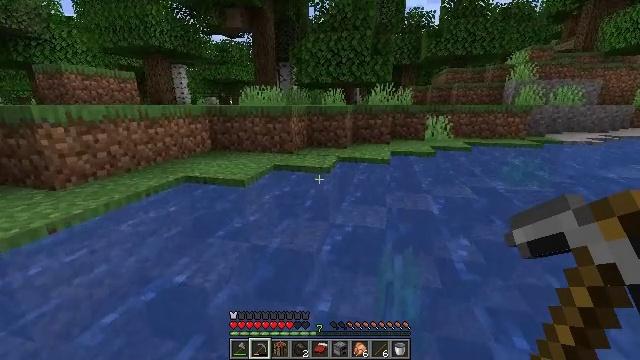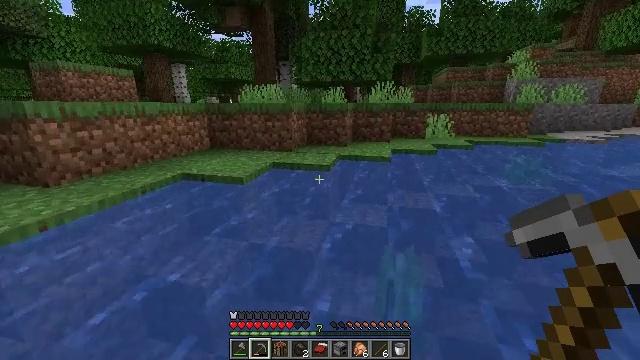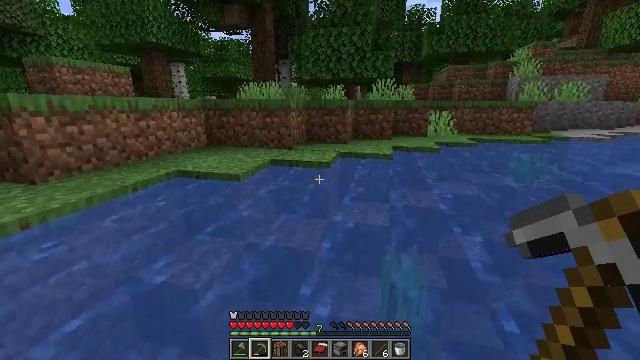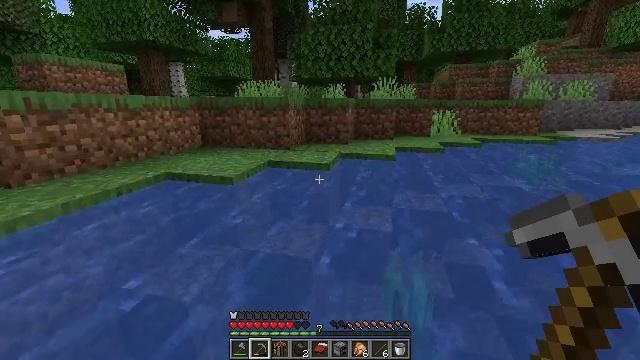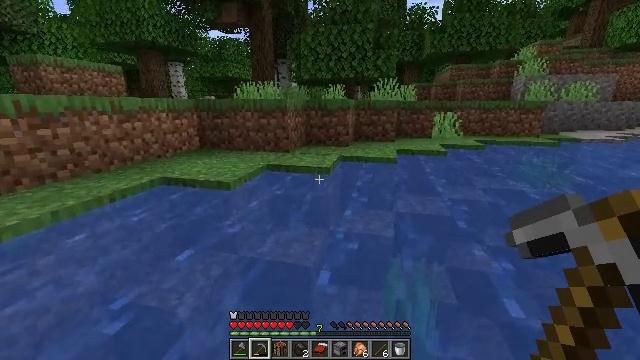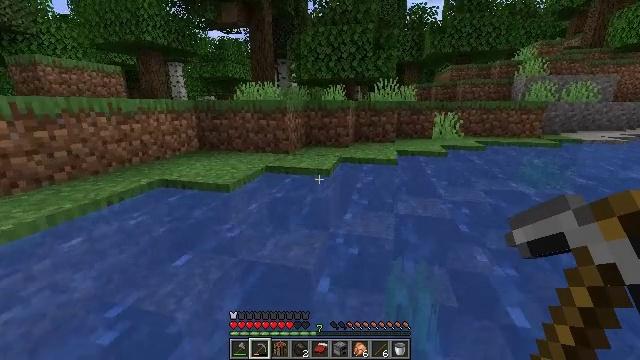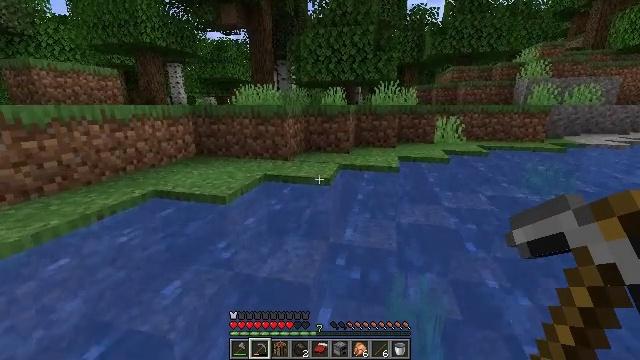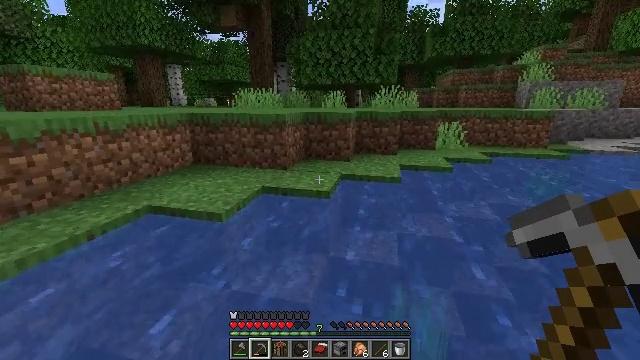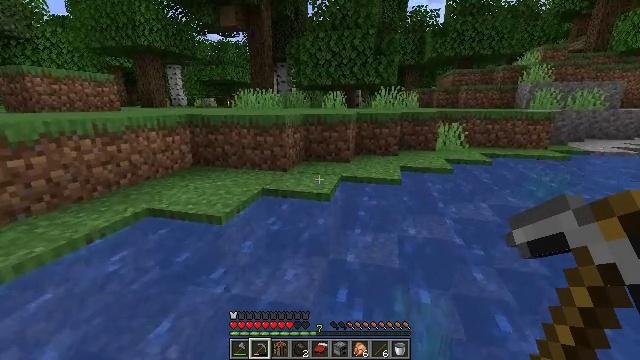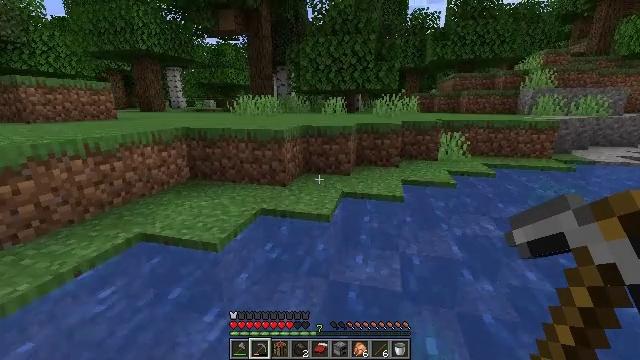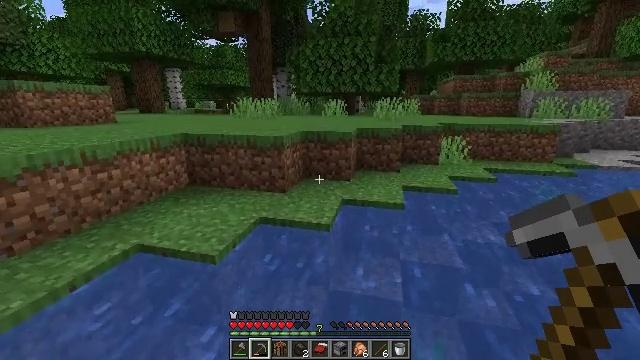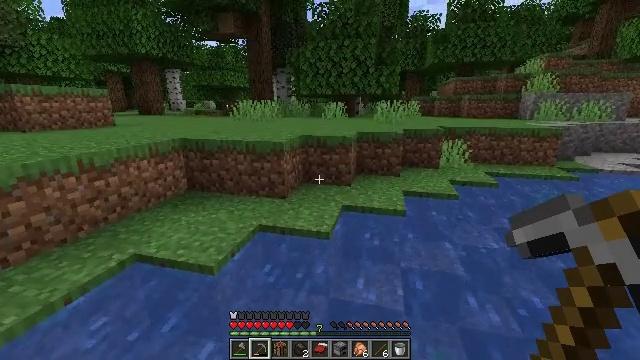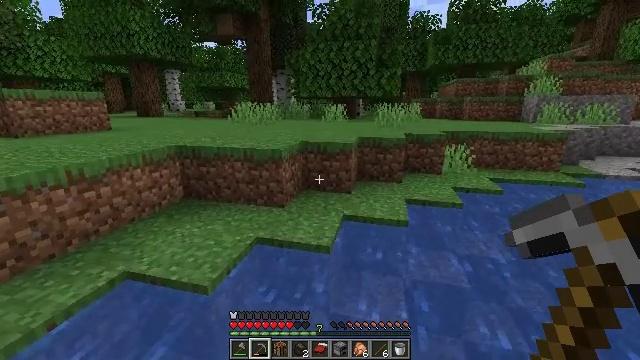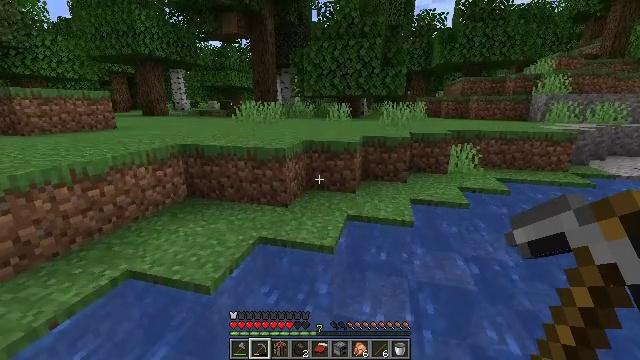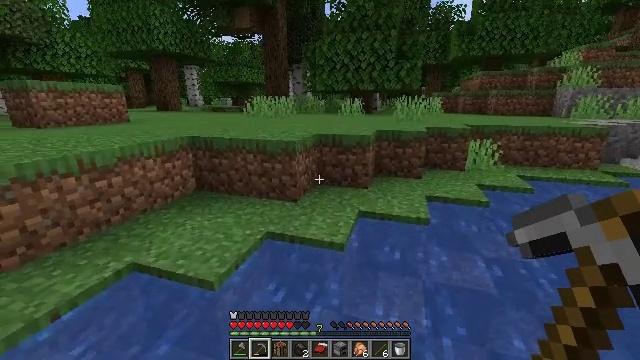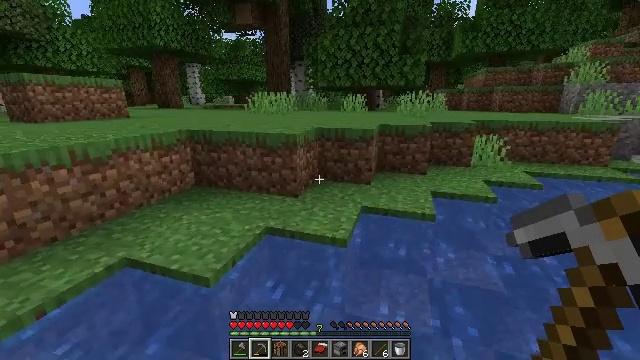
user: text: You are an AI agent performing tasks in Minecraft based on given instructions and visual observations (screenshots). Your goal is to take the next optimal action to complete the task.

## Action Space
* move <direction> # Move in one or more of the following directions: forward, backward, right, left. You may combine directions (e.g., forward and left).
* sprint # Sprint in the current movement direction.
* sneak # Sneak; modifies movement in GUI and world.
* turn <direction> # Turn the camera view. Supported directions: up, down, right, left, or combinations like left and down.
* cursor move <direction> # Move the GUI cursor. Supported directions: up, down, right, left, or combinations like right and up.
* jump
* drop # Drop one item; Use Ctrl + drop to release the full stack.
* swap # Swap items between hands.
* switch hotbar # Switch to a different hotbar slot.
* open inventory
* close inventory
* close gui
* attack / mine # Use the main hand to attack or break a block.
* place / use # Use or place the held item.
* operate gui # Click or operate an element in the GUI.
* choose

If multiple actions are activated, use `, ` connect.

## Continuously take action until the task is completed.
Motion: motion action
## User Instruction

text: Get some roses from the rose bush.
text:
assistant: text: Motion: move forward, jump
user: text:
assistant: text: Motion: move forward, jump
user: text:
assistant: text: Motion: move forward, jump
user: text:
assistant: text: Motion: move forward, jump
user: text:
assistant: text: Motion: move forward, jump
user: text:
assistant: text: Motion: move forward, jump
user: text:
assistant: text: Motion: move forward, jump
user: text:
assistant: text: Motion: move forward, jump
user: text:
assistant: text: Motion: move forward, jump
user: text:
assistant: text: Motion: move forward, jump
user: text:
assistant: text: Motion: move forward, jump
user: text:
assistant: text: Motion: move forward, jump
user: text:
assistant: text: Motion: move forward, jump
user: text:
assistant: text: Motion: move forward, turn left, jump
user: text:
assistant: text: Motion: move forward, jump
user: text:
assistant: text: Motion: move forward, jump
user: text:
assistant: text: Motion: move forward, jump
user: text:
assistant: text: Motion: move forward, jump
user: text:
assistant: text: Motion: move forward, jump
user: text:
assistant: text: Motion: move forward
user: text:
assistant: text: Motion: move forward
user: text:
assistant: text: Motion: move forward
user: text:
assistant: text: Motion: move forward
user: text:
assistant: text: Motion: move forward, jump
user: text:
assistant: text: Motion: move forward, jump
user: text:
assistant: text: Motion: move forward, jump
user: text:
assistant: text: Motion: move forward, jump
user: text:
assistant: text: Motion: move forward, jump
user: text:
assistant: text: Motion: move forward, jump
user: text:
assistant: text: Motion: move forward, jump